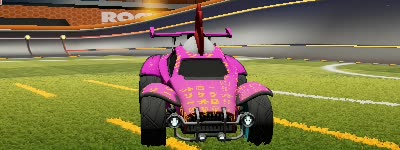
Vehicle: octane